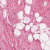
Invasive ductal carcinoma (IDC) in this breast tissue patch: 0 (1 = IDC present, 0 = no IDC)